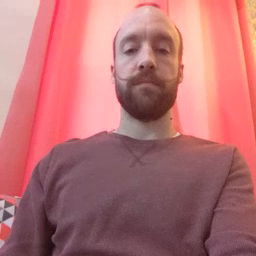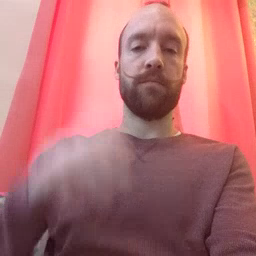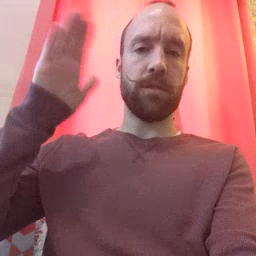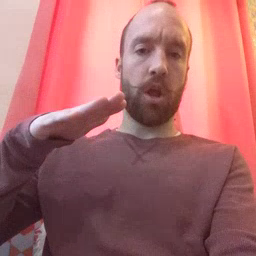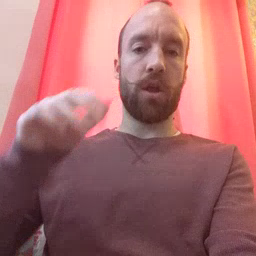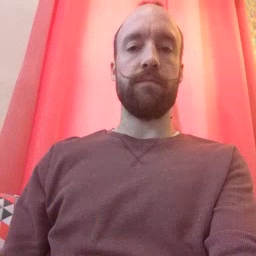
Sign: on